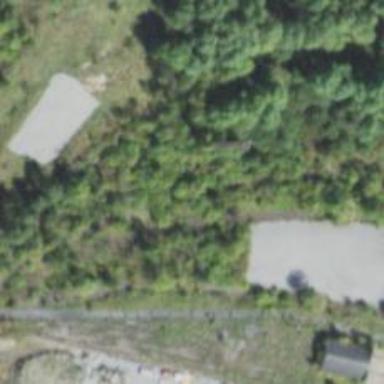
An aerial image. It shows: Disused railway.